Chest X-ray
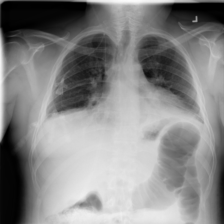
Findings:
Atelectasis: positive
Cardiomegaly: negative
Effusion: positive
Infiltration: negative
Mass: negative
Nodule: negative
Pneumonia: negative
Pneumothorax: negative
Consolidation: negative
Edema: negative
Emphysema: negative
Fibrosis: negative
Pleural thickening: negative
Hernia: negative